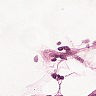
Metastatic tissue present: yes